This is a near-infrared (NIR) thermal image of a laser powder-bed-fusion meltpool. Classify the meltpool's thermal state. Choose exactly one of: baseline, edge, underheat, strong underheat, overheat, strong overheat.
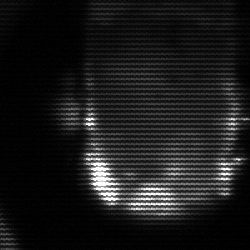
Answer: baseline